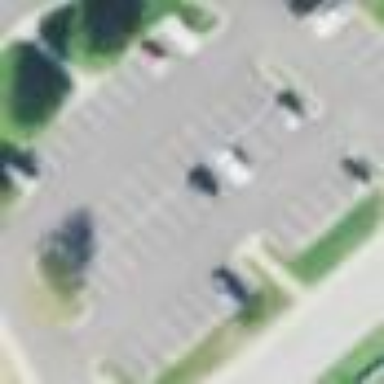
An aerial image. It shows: Parking area with surface.